Current action and preconditions to check: trajectory_clear

Your task: For each precondition in the list above, predict whether it will hold at this action.

Consider the current scene as observed from the mobile robot's camera, and analyze the predicted future states of all dynamic agents (e.g., people, animals, vehicles, or any moving entities) within the NEXT SECOND.

IMPORTANT: Only answer "very likely" if you are absolutely certain—based on strong, clear evidence—that a dynamic agent will violate the precondition in the predicted future state. Do NOT answer "very likely" for unlikely, ambiguous, or low-probability risks.

Ask yourself for each precondition: Is there a high probability, with clear and convincing evidence, that the predicted future states of any dynamic agent will interfere with the predicted future state of the currently executing action within the NEXT SECOND, causing that precondition to fail?

Assess the risk level based on these predictions. Use "likely" or "very likely" if motions create a clear risk of interference.

Use "neutral" or "improbable" if agents are nearby but their predicted paths are clearly diverging or non-conflicting.

Failure Risk Categories: "very improbable", "improbable", "neutral", "likely", "very likely"

Answer Format: Output ONLY the probability_of_failure value from these categories: "very improbable", "improbable", "neutral", "likely", "very likely"

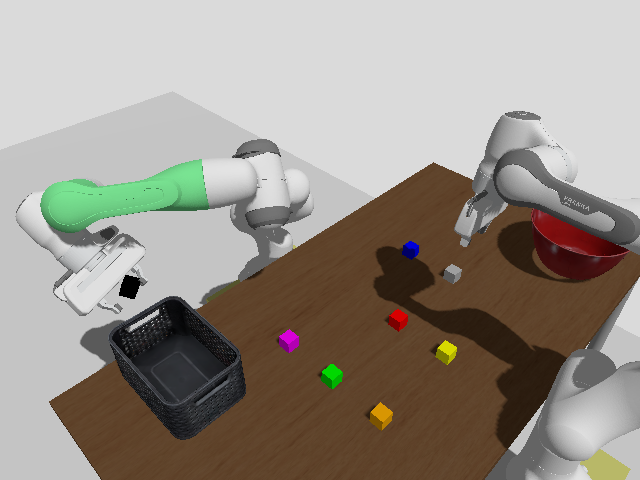

Answer: very improbable